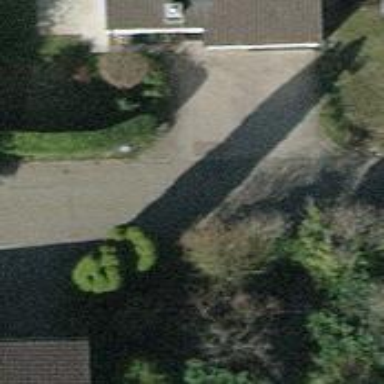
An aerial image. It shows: Hedge acting as barrier.